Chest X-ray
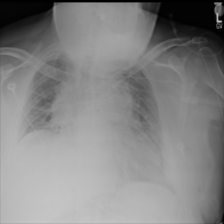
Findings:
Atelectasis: negative
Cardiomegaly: negative
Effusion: negative
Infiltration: negative
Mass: negative
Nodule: negative
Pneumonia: negative
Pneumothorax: negative
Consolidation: negative
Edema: negative
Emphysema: negative
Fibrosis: negative
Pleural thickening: negative
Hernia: negative